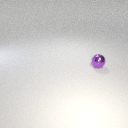
small purple metal sphere